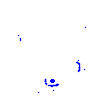
Particle: kaon